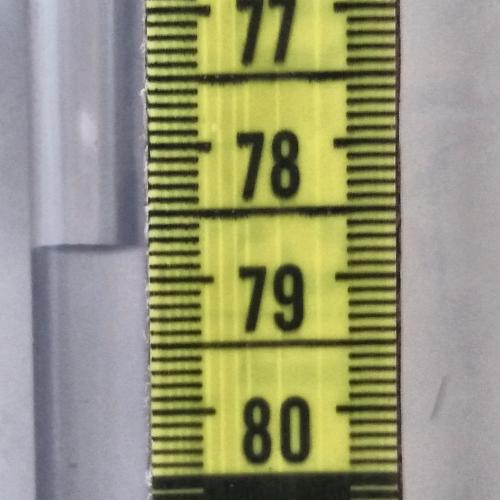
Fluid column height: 78.8 cm